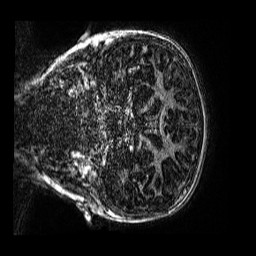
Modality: MP2RAGE
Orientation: coronal
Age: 10
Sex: female
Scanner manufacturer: siemens
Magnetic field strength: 3 T
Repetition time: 4 s
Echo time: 0.00299 s